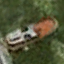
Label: civil